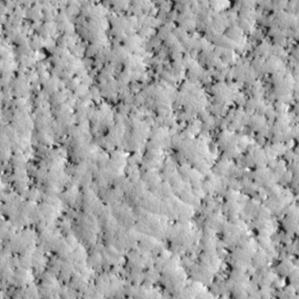
Label: non_frost